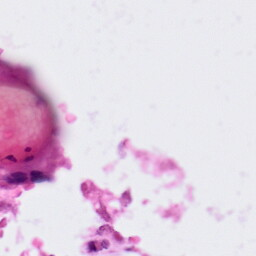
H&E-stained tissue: Colon